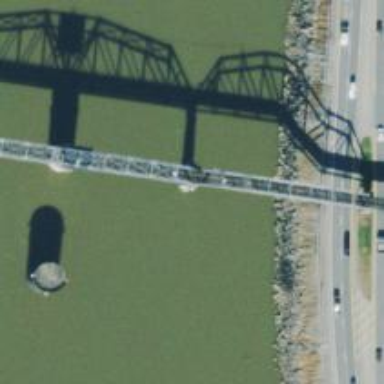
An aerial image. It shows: Bridge supported by piers.